Question: I'm not terribly well-versed in CSS.. and don't know all of the major quirks yet. Maybe someone can help me. I've set up an image showing my code, a diagram of my DIVs, and examples of how it looks in IE versus Chrome/FF

Can someone direct me to the proper way to go about this?
: <URL>
It works fine in IE, but in Chrome and FF, one of the images is escaping its container, and the "content block" as I call it is going underneath the image it's supposed to be next to. Each of the components has a css class despite my diagram saying there's no css.. currently there's just some basic styling for those (padding, text-indent, etc).
Thank you
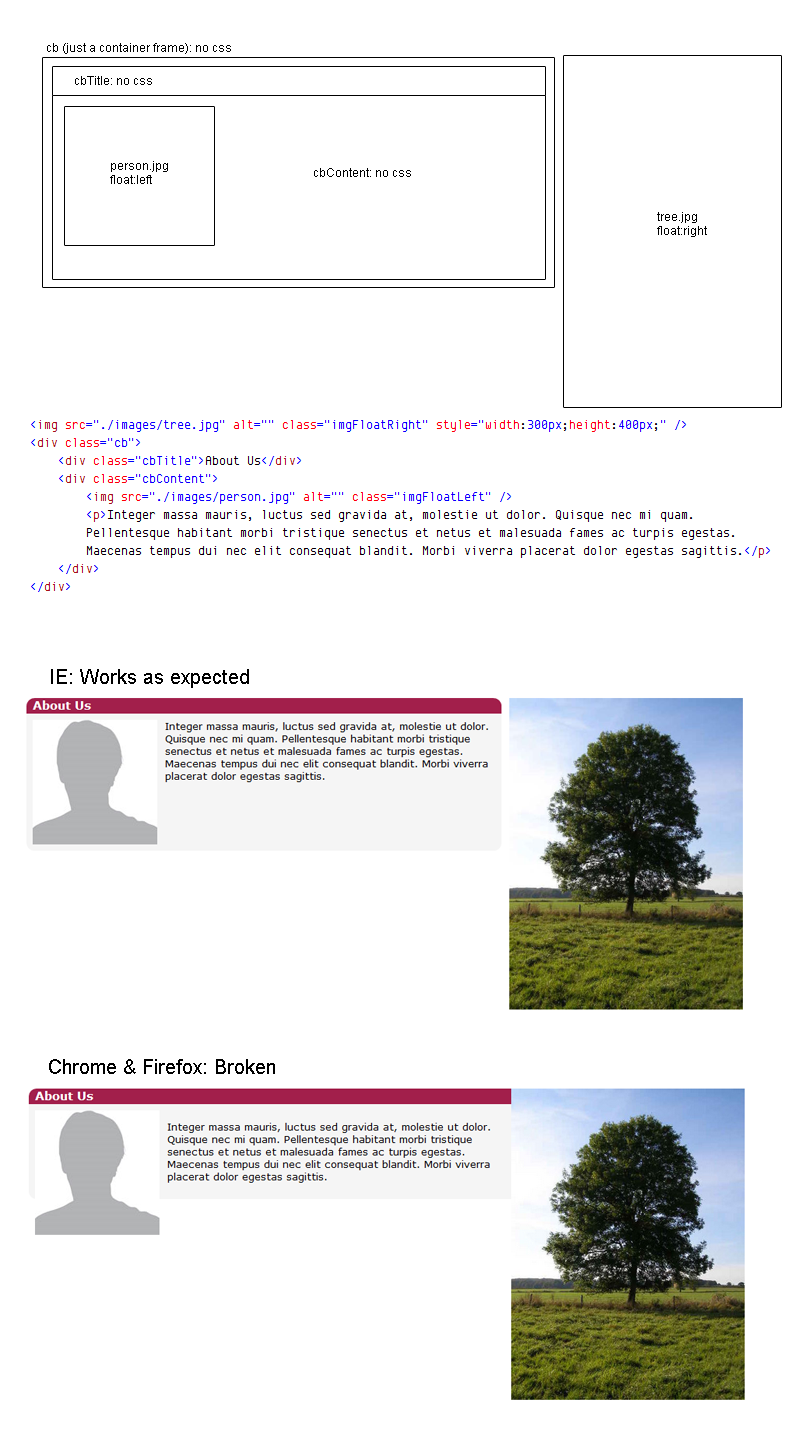
Answer: Adding 'overflow: hidden' to the container will avoid the left part from continuing underneath the image on right:
'''
.cb {
overflow: hidden;
}
'''
That'll create a new block formatting context and I won't explain that to you because others have done it better than I could :) <URL>
EDIT: didn't see that person.jpg was out of its parent on left: see other answer for the clearfix method :)